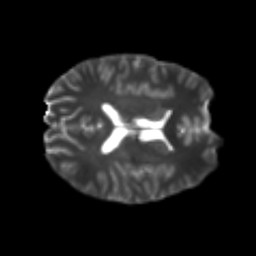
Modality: T2w
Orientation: axial
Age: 22
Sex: male
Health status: healthy
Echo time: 0.074 s